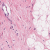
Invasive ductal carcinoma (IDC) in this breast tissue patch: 0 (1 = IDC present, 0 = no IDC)